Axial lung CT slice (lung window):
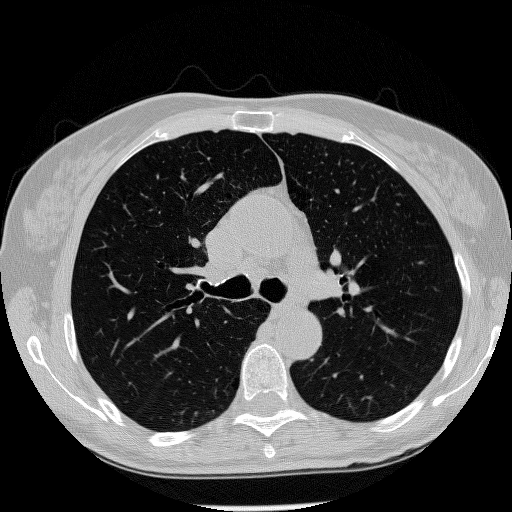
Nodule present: no